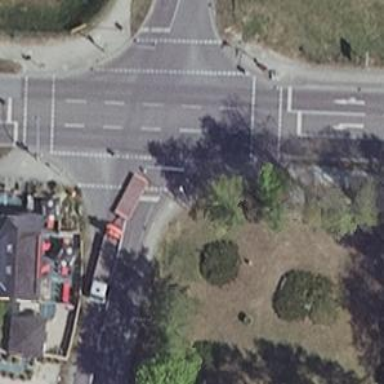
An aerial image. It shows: Crossing with traffic signals.